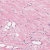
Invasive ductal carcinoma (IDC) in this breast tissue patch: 0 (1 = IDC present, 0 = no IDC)